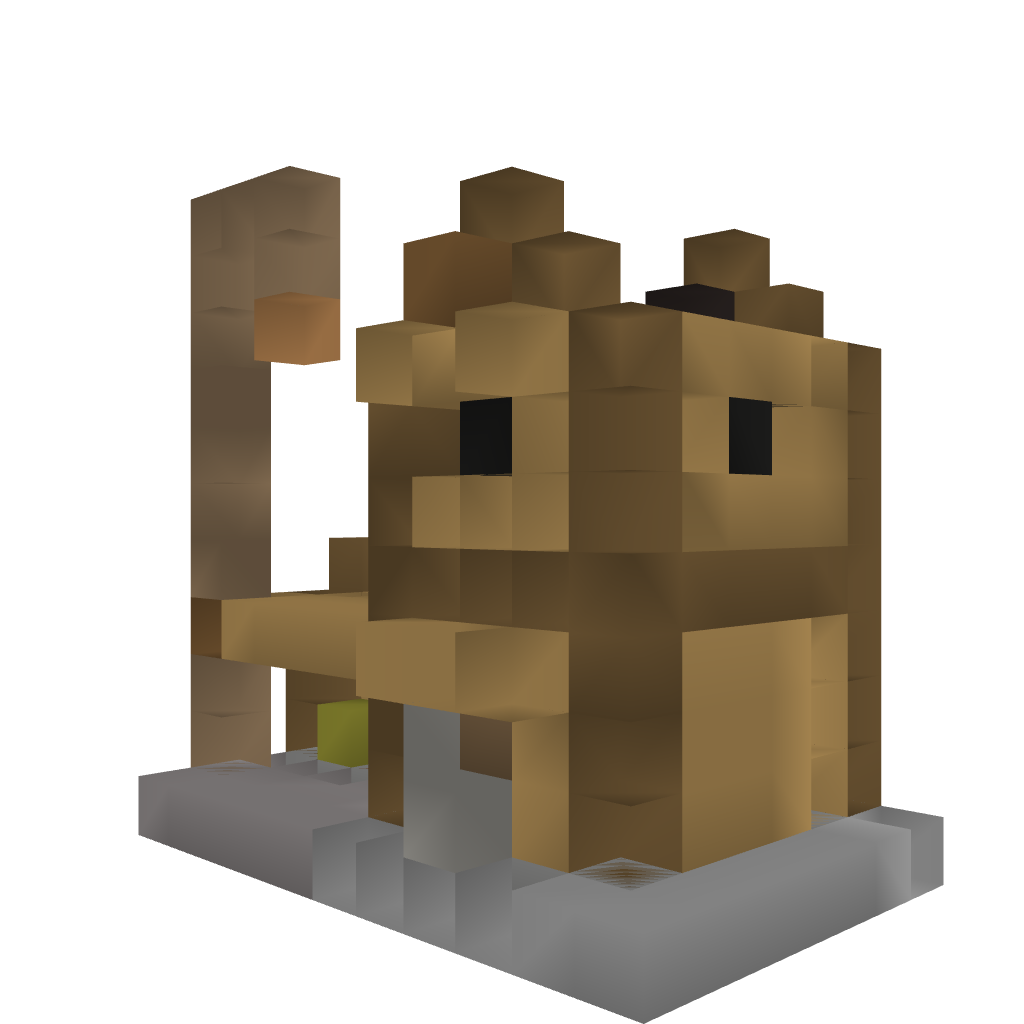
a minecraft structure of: Special Shop